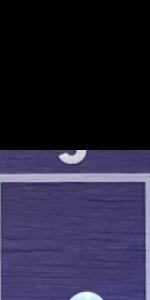
Label: Empty